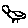
Label: bird